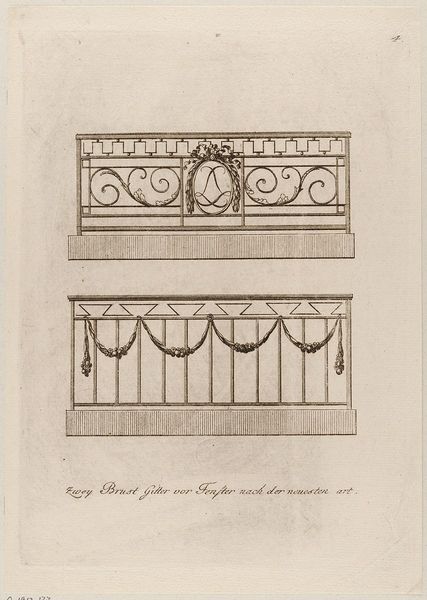
Titel: Zwei Fenstergeländer, Blatt 4 aus einer Folge von Gittern
Künstler: Domenicus Fietta
Standort: Hamburg
Institution: Museum für Kunst und Gewerbe Hamburg
Schlagwörter: zeichnung, ornament, wand, girlande, papier, grafik, graphik, dekor, fotografie, photographie, medaillon, rechteck, druckgraphik, druckgrafik, stich, girlanden, kunstgewerbe, fries, blattwerk, kupferstich, kunsthandwerk, reproduktionen, blumengewinde, industriedesign, druckerzeugnisse, pflanzenornamente, teile eines hauses, gebäudes, ornamentstich, vorlageblätter, schlosserarbeit, geländer